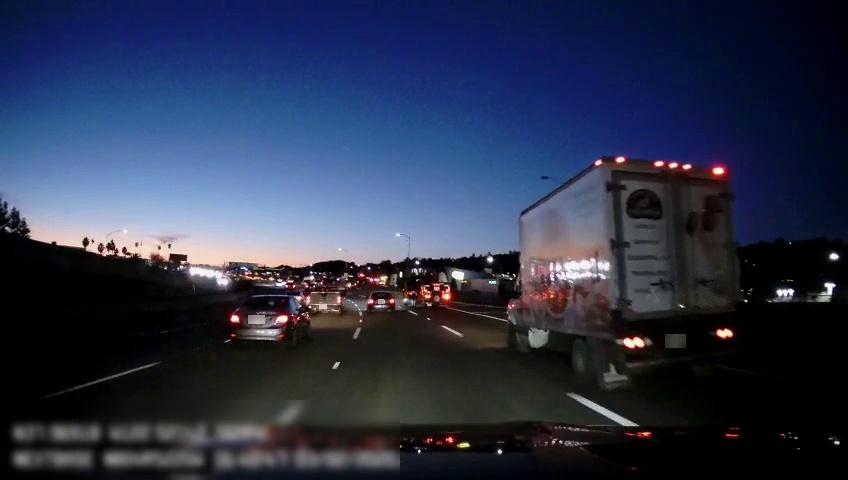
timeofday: Night
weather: Other
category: Drivable Space
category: Vehicles | Car
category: Vehicles | Truck
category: Vehicles | Truck
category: Vehicles | Car
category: Vehicles | Truck
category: Vehicles | Car
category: Vehicles | Truck
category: Vehicles | SUV
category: Lanes | Alternate Lane
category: Lanes | Alternate Lane
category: Lanes | Current Lane
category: Lanes | Current Lane
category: Lanes | Alternate Lane
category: Lanes | Alternate Lane